Interaction volume radius: 5 \u00c5
Interaction volume height: 20 \u00c5
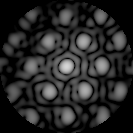
Disorder parameter: 0.2461